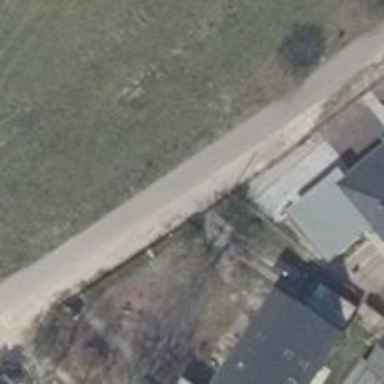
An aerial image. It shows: Smooth asphalt road in residential area.